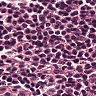
Metastatic tissue present: no